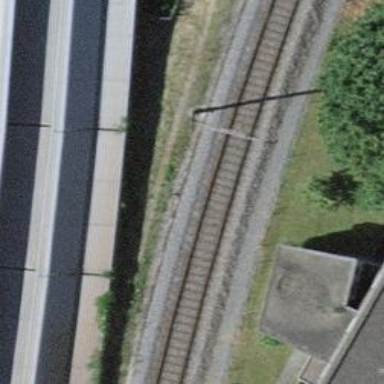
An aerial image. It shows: Single-track electrified railway with contact line.